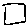
Label: square